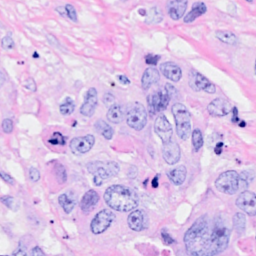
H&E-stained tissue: Breast